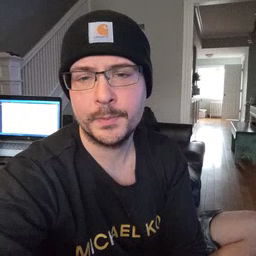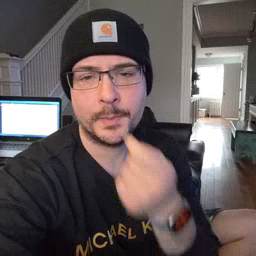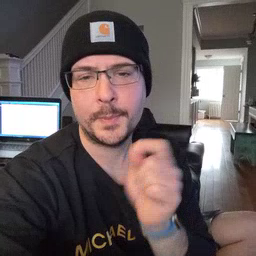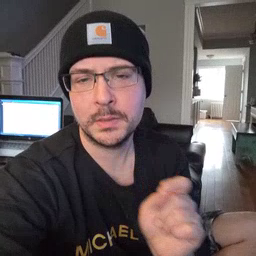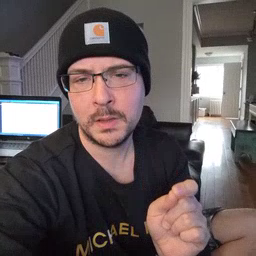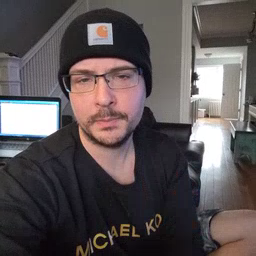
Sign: pencil